Question: I am little stuck with the database design for my quiz app. Kindly guide me on this -
My app UI will go something like this -

My 'DB' Tables -
-
'''
user_id
user_name
user_email
user_password
user_registration_date
user_active
'''
-
'''
question_id
question_title
question_category_id
question_level_id
question_author_id
question_status
question_create_date
'''
-
'''
cat_id
cat_name
cat_author
cat_create-date
cat_status
'''
-
'''
level_id
level_name
'''
-
'''
?????????
'''
-
I am stuck with the answer table..means I am not sure what columns to be set in answer table with the 'data type' for this.
MY answer will only going to be in option format means 1,2,3,4 options or true false in an option NO text type answer ..just a choice selection.
Kindly guide me as I am stuck with this.
Please signify if there is something wrong in the above mentioned tables as well and let me know if crating a separate table for Level is 'OK' or its a bad (Level will only be - Beginner, Intermediate, Advance).
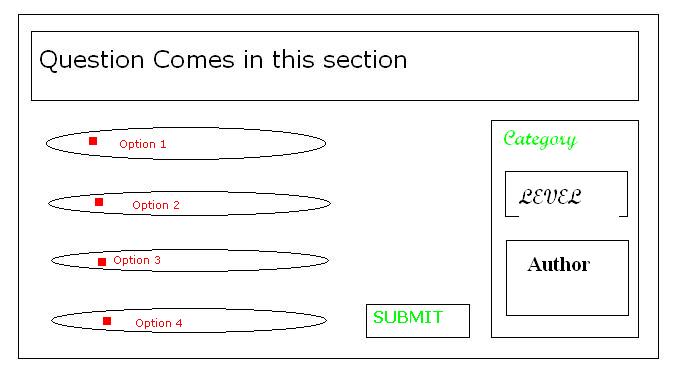
Answer: In the past when I have done this I have handled answers in this way:
Table: QuestionAnswers
Fields: ID, QuestionID, AnswerText (string), AnswerCorrect (bool)
Table: QuestionAnswerResponses
Fields: ID, QuestionAnswerID (linking to the ID table above), Userid, AnswerSelected (bool), TimeAnswered (datetimr).